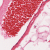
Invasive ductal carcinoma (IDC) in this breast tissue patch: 0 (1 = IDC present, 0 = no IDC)